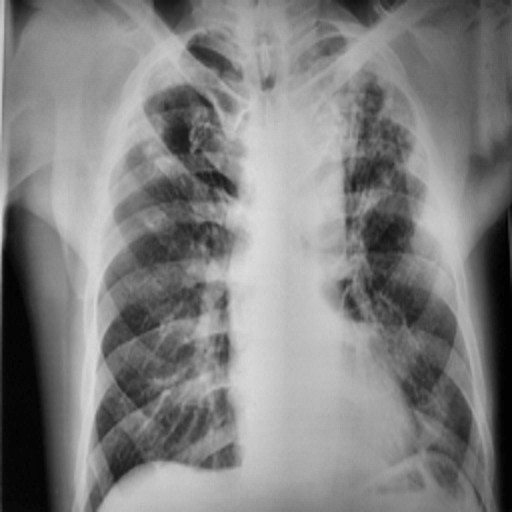
Finding: TUBERCULOSIS